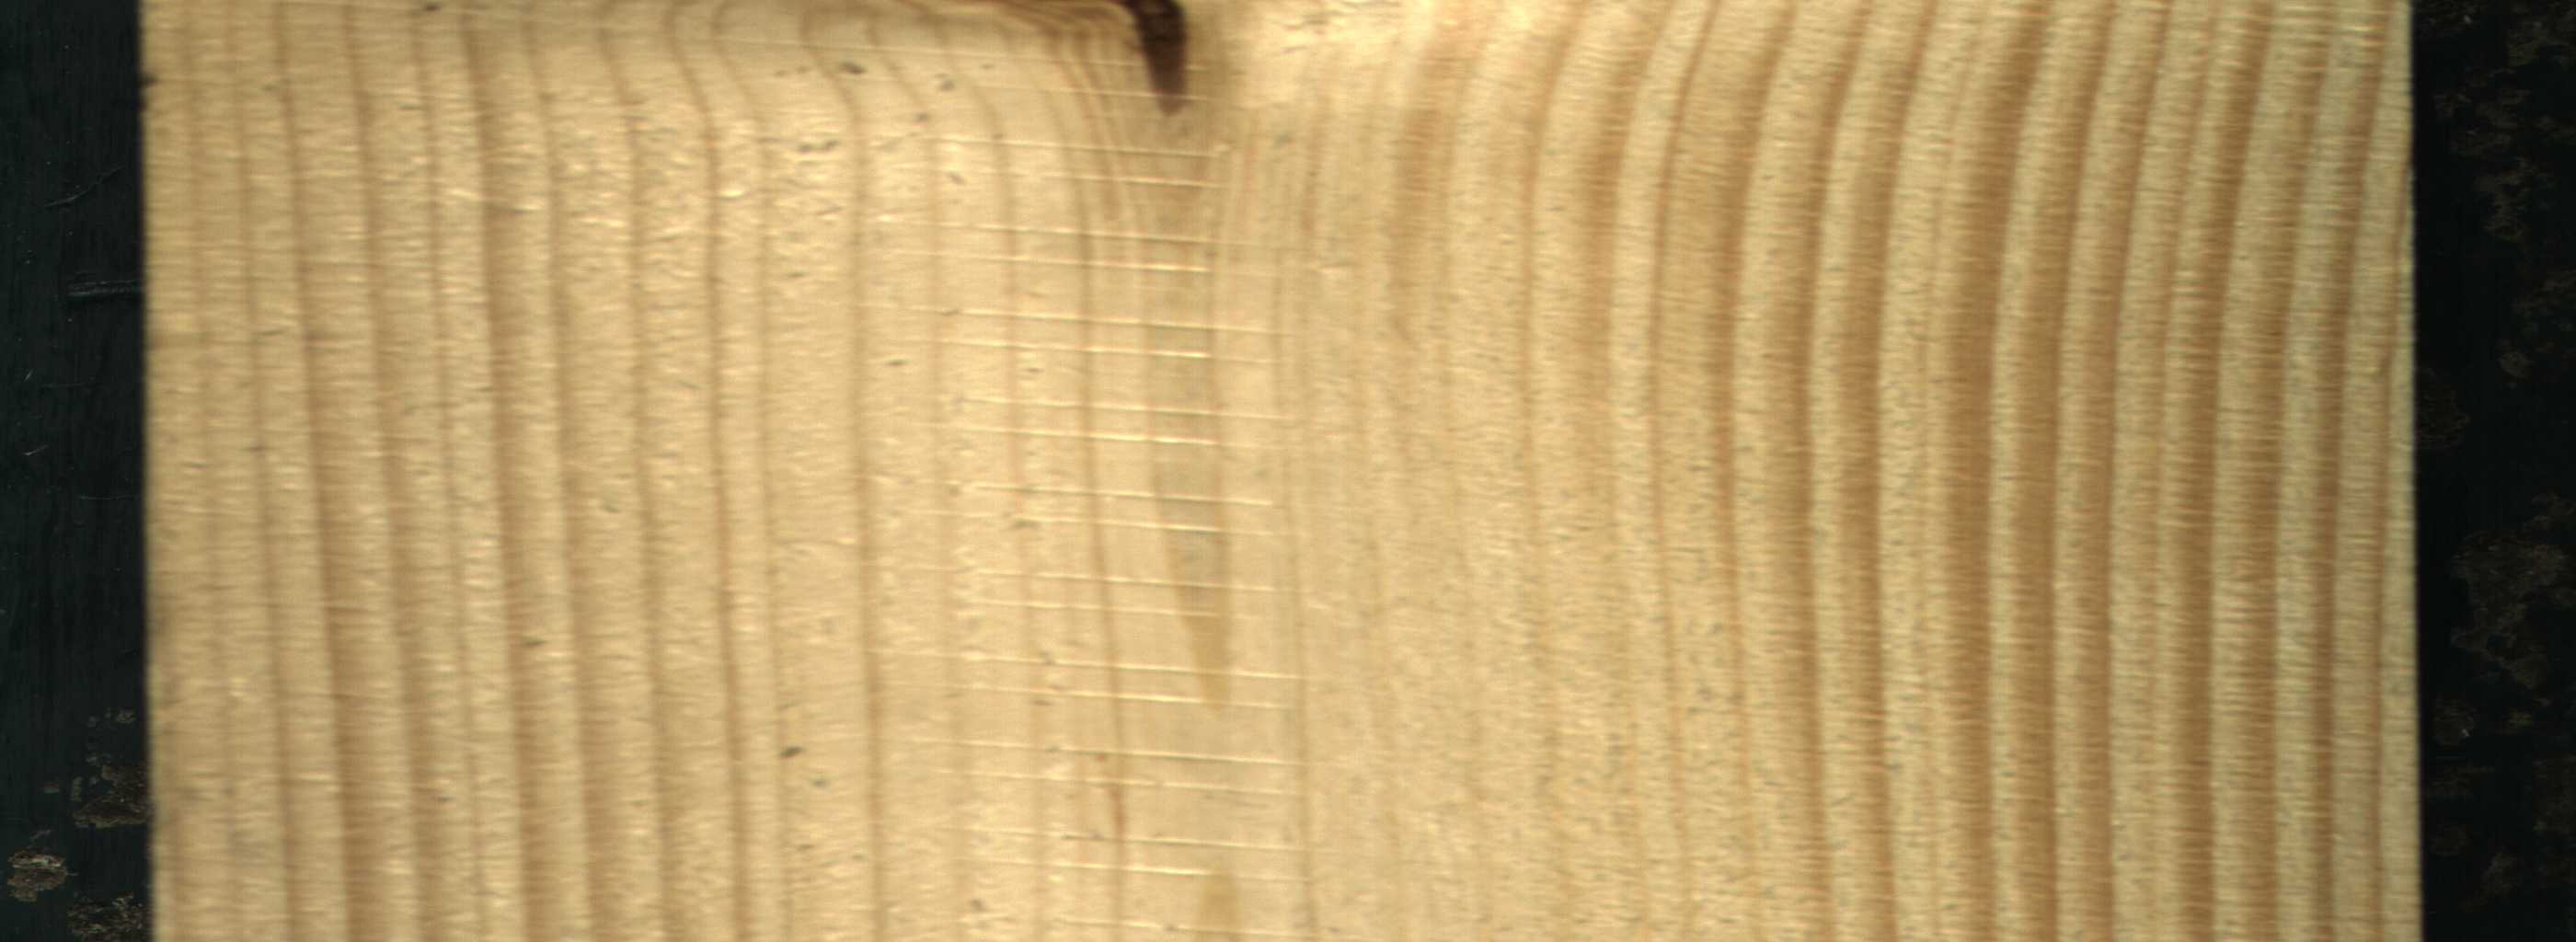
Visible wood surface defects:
Marrow